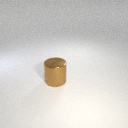
large brown metal cylinder